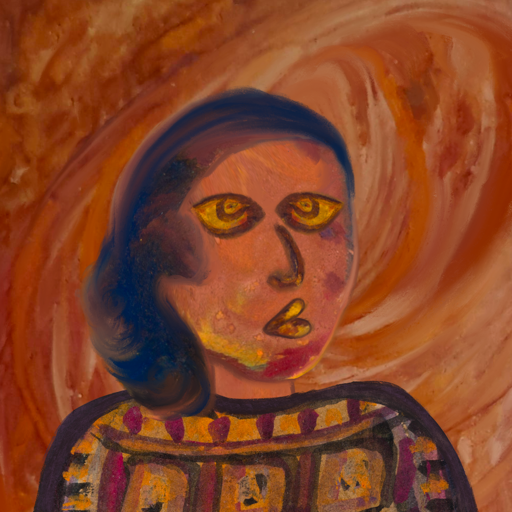
Background: Pious_Lady, Head And Neck Side: Mother_And_Son_Son, Face Side: Comrade, Bust: Doll, Hair Side: Mother_And_Son_Son, Head Accessory: Blank, Second Necklace: Blank, Necklace: Blank, Baby: Blank